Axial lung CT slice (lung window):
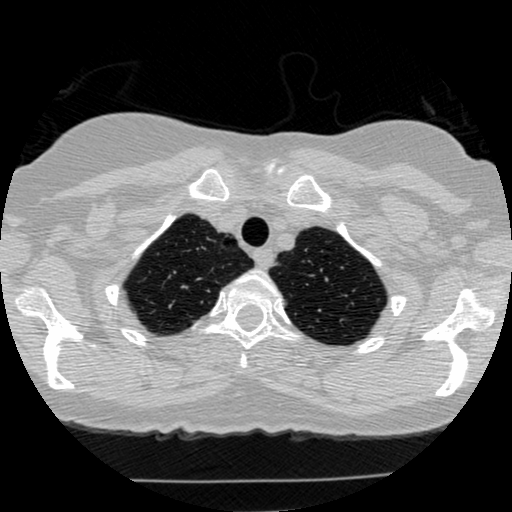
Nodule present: no